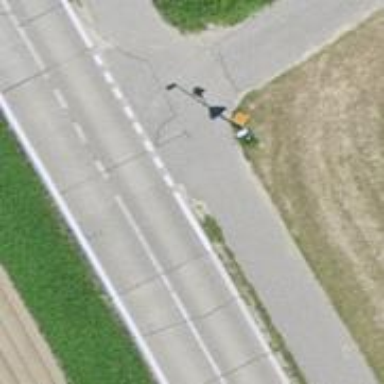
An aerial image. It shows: Aerial marker on support pole.